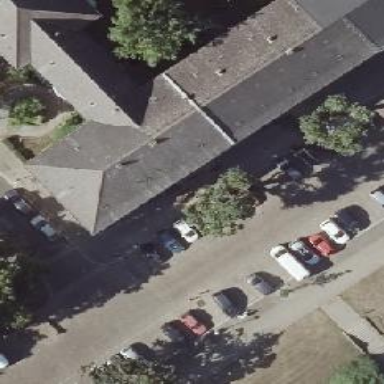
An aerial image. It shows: Building with ridge on the roof.